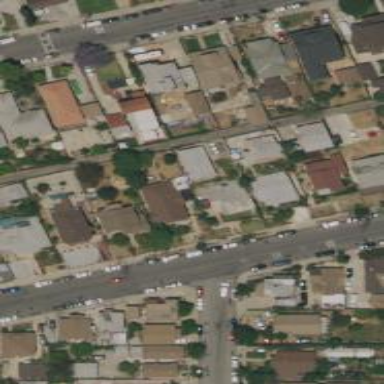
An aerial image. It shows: Alleyway designated as service road.